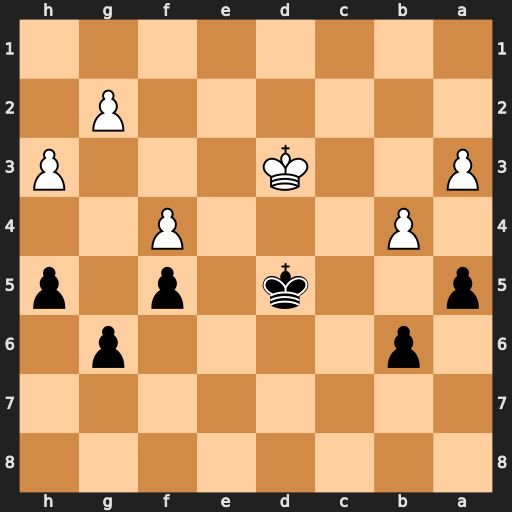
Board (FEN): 8/8/1p4p1/p2k1p1p/1P3P2/P2K3P/6P1/8
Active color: b
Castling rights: -
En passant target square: -
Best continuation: axb4 axb4 h4 Kc3 Ke4